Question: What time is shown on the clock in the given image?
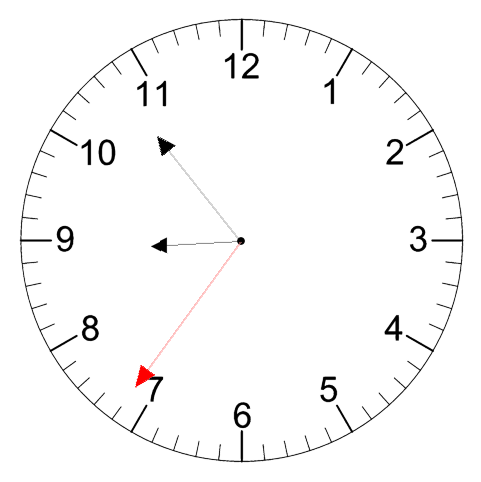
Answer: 08:53:36